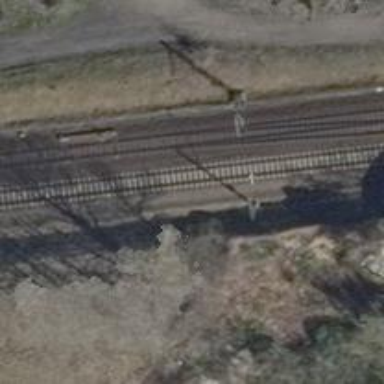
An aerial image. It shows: Railway switch with the turnout pointing to the right.